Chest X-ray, AP view. Patient: 44 years old, sex M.
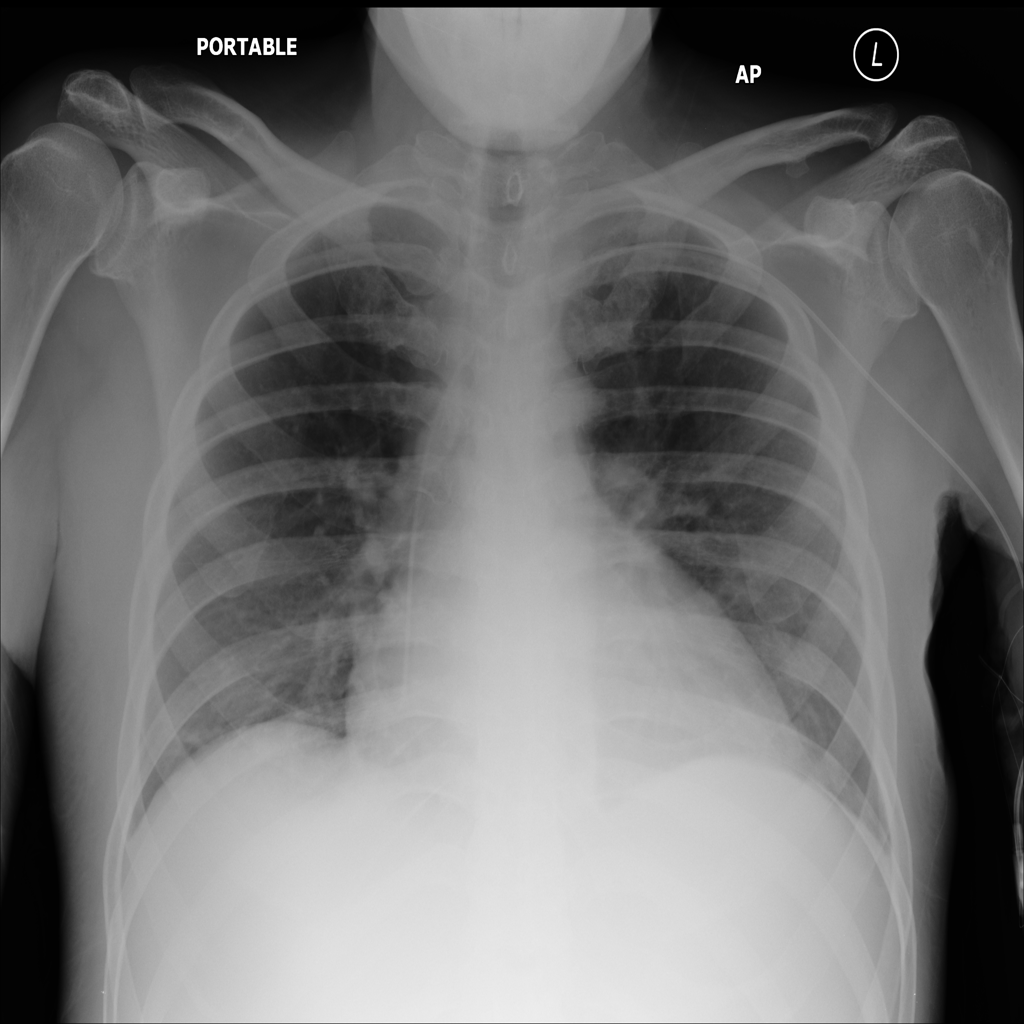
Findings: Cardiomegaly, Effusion